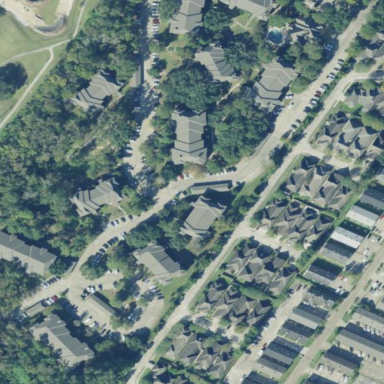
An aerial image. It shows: Residential area with apartments.